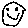
Label: smiley face